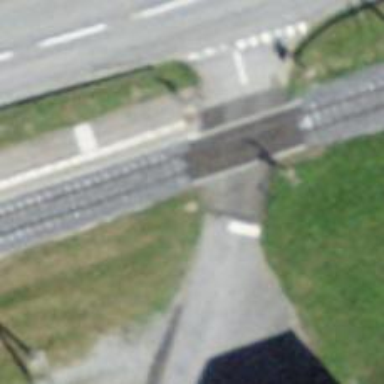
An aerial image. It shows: Railway level crossing.